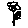
Label: flower